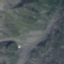
Land use / land cover: HerbaceousVegetation